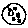
Label: moon